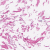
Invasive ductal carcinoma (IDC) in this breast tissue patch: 0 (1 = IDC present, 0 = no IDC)